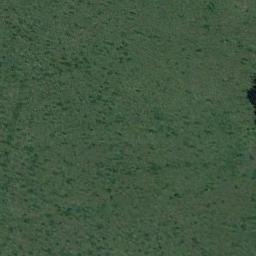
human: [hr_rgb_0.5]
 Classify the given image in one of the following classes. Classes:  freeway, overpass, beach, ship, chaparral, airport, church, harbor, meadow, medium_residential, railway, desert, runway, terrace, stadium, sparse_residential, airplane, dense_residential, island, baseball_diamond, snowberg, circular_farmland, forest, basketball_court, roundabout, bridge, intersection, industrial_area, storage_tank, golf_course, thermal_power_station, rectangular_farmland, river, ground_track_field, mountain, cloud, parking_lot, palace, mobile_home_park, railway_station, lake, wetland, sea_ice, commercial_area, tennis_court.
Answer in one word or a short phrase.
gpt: meadow